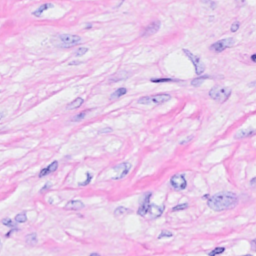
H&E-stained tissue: Breast